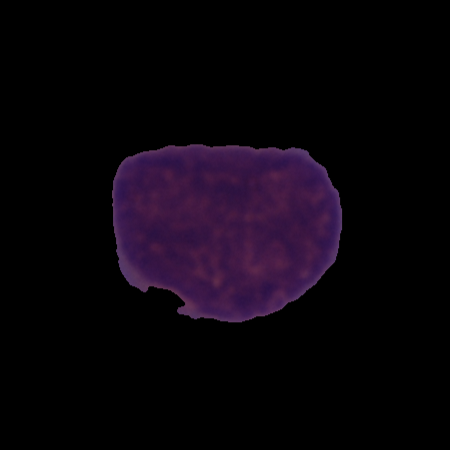
Label: cancer